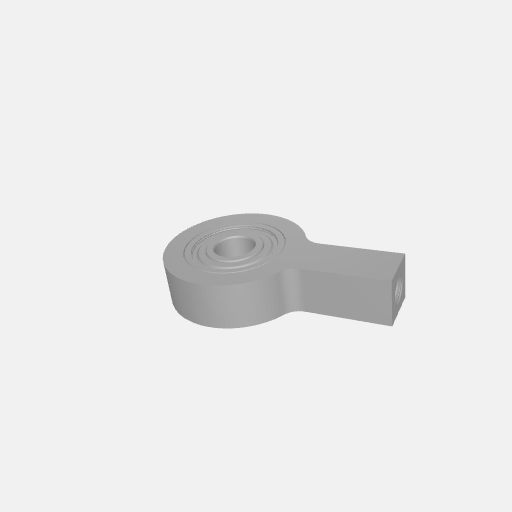
Part: Side1Post1Bore6PillowBlock